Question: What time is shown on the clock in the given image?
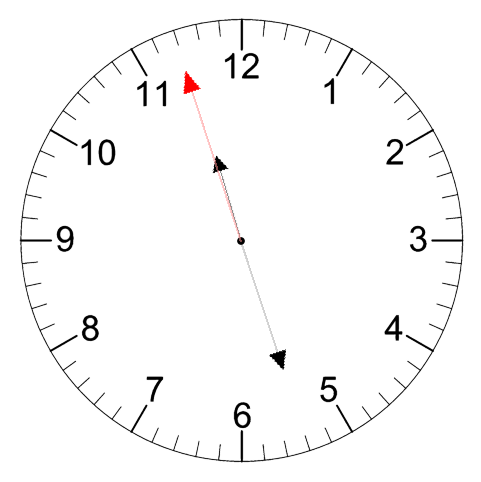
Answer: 11:26:57